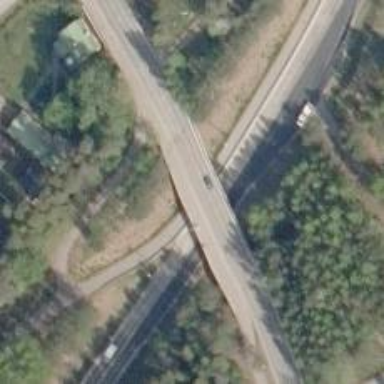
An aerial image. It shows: Bridge for cycleway.